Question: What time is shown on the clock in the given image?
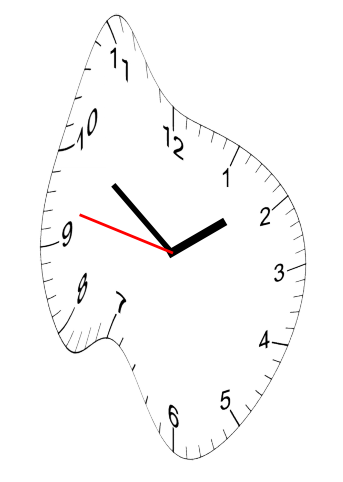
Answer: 01:50:47